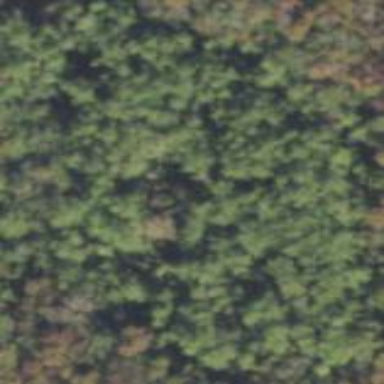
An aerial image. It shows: Forest dominated by needle-leaved trees.